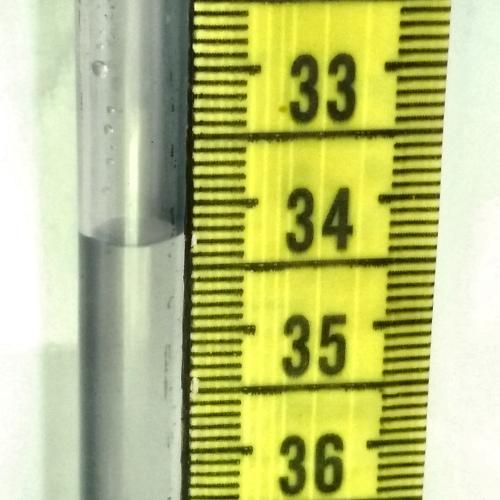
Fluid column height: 34.3 cm